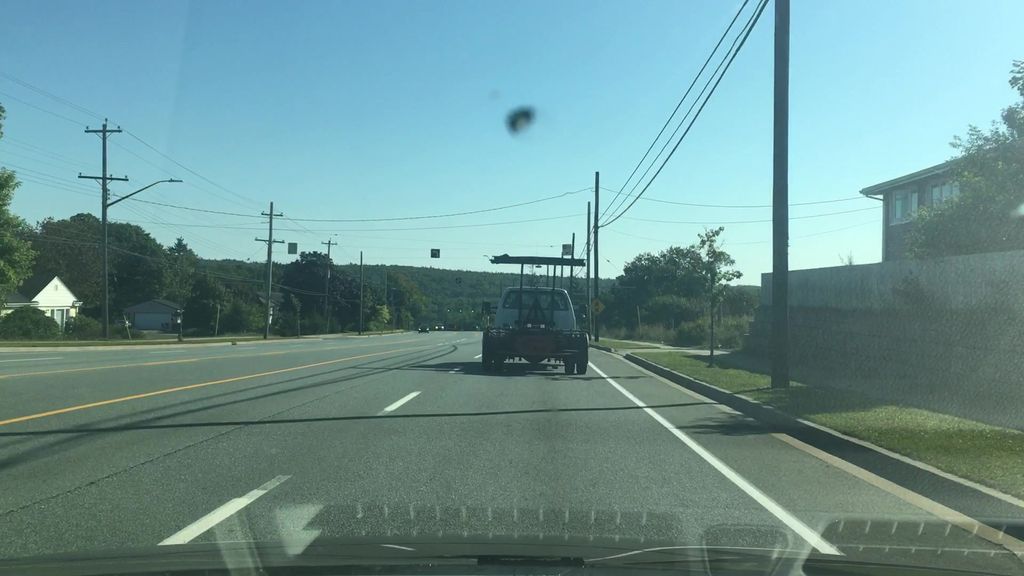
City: halifax